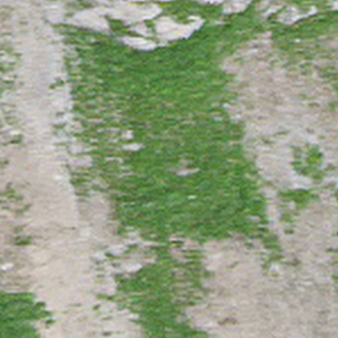
Label: other